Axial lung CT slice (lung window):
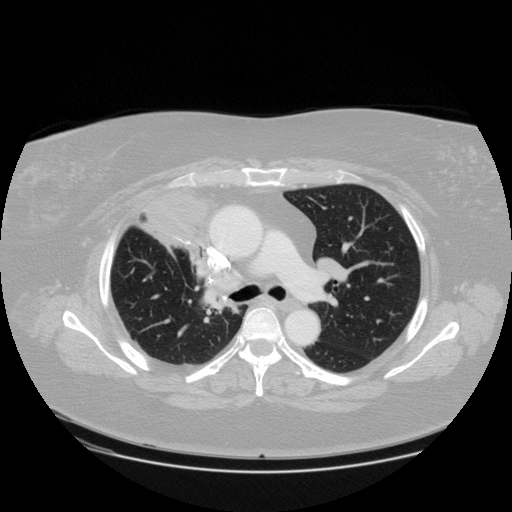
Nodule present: no